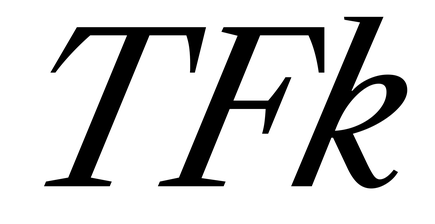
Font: LibreCaslonText-Italic_Italic